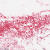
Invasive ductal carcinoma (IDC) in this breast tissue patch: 0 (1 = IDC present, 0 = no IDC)